Question: I need to align several UI widgets to the title of each activity.
I will do that asing a margin left with the space between the back arrow and the left side of the screen. It is correct?
Thanks
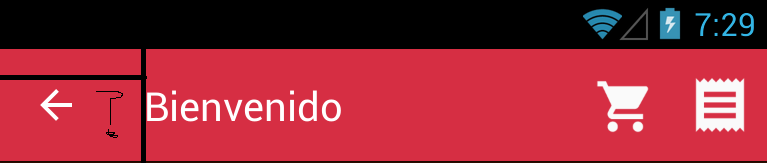
Answer: For Designing App bar or list view <URL> provides enough information for your requirement.Here is standard design Metrics according to google. 72dp for mobile and 80dp in Landscape Mode
<URL>
<URL>